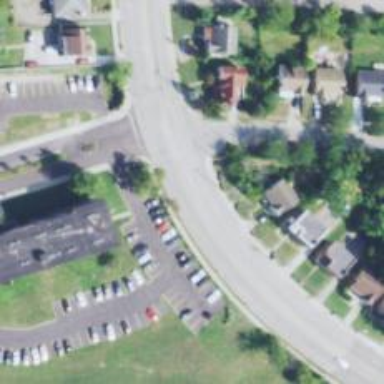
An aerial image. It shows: Secondary road with sidewalk on the left.